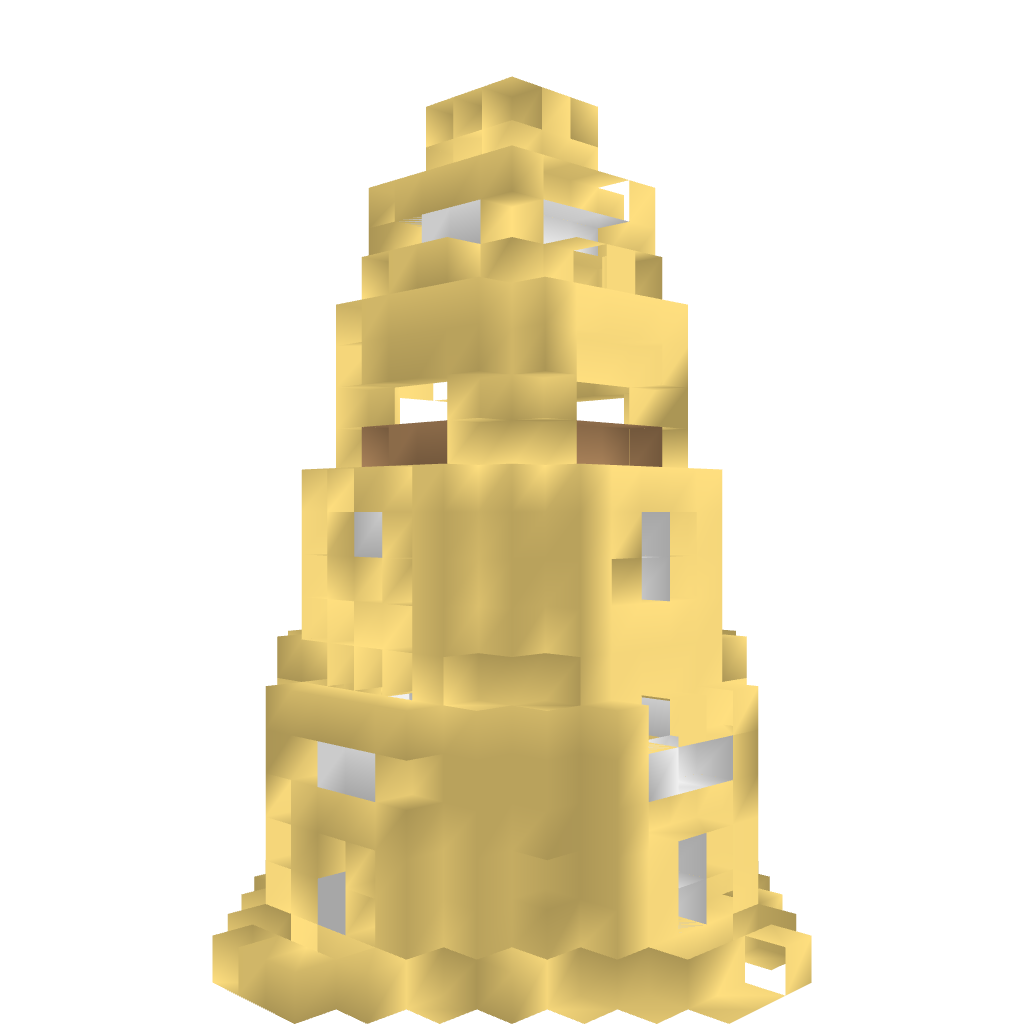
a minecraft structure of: Sandstone Watchtower